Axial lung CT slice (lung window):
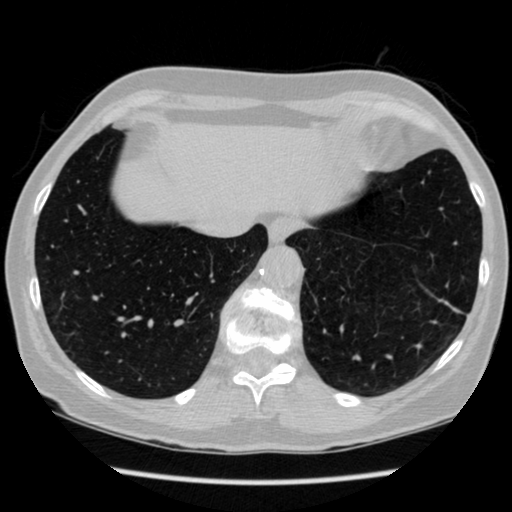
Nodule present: no